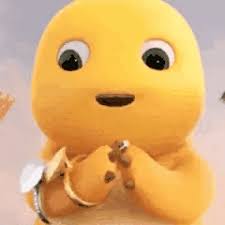
Label: nailong